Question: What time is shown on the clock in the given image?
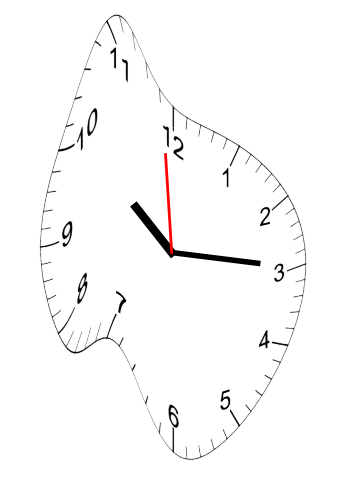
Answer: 10:14:59